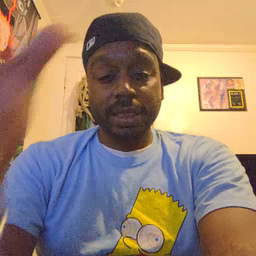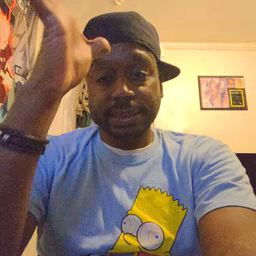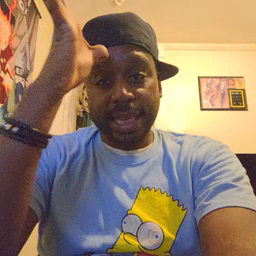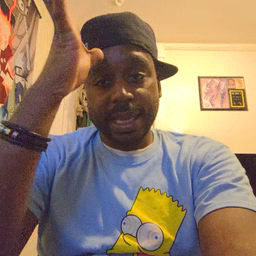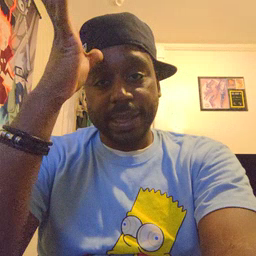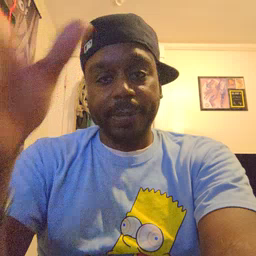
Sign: dad